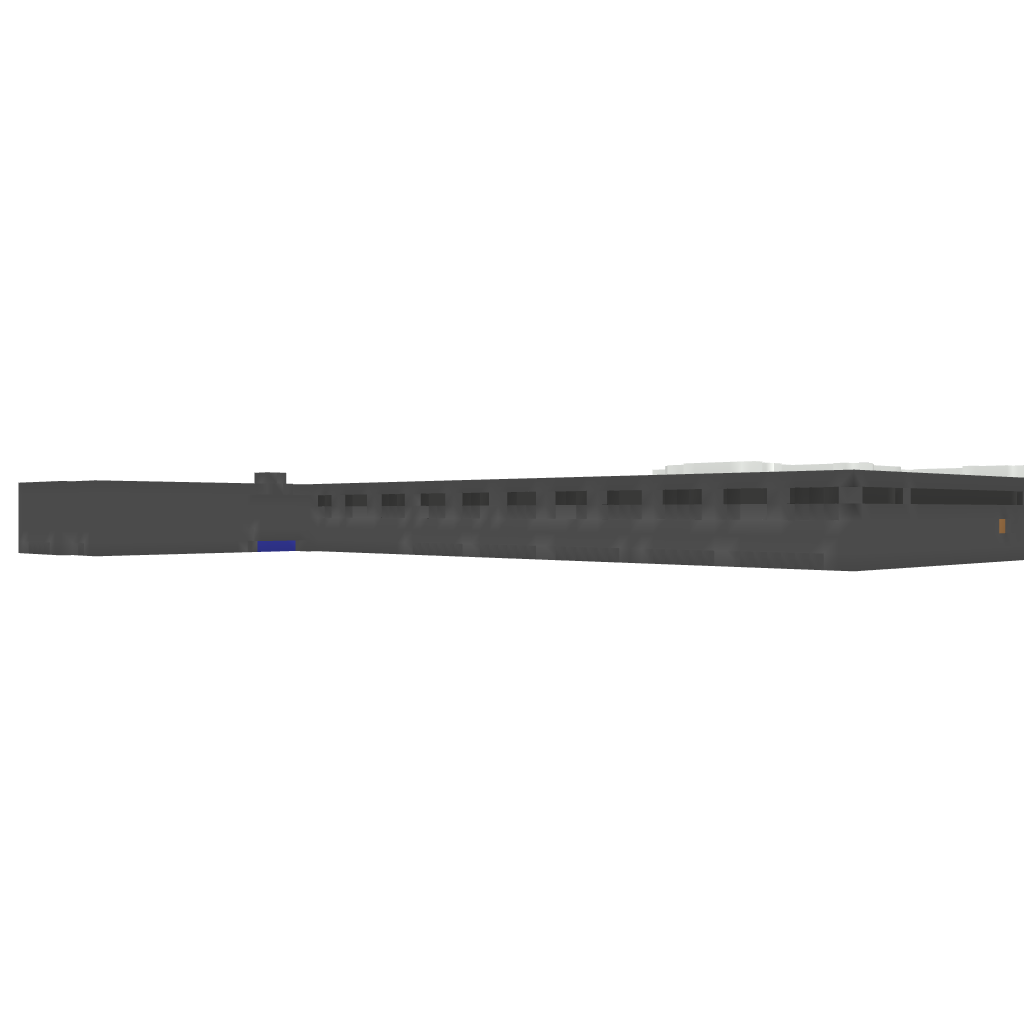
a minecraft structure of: Big jail 24 cells